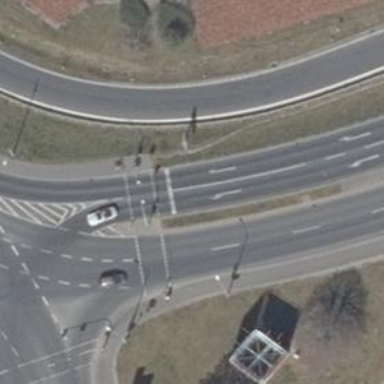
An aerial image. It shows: Crossing with traffic signals.